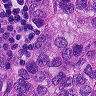
Metastatic tissue present: yes